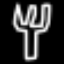
Label: fork